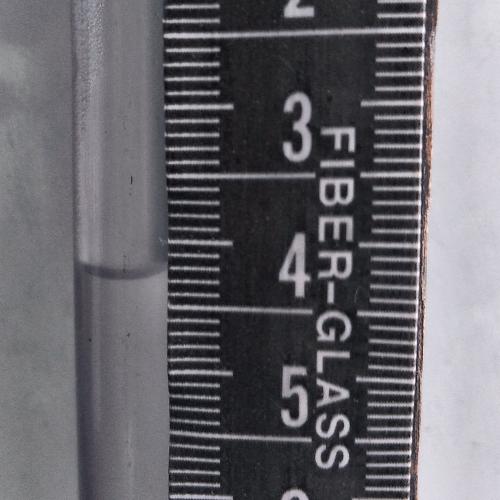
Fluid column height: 4.3 cm